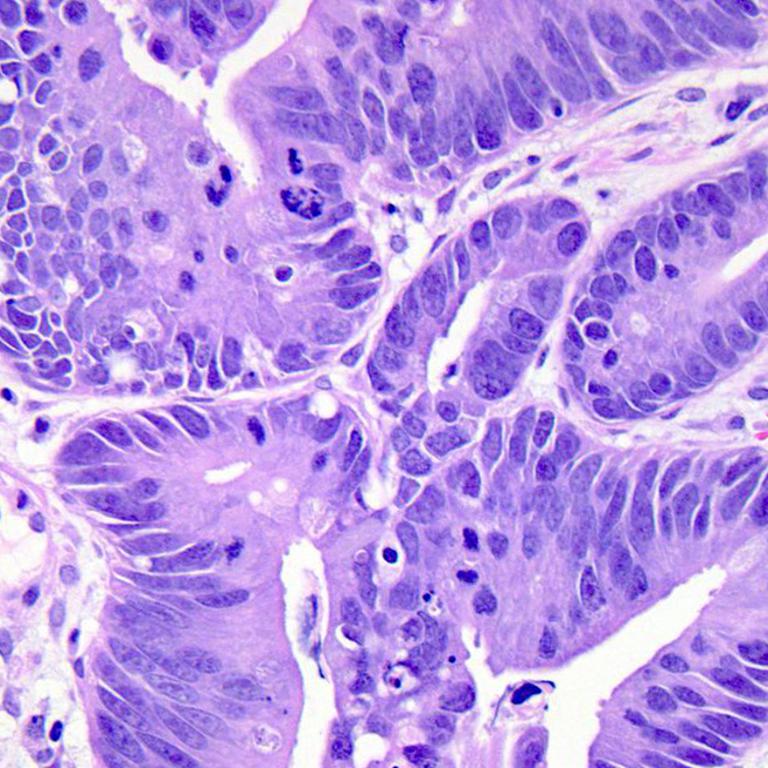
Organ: colon
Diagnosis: adenocarcinomas